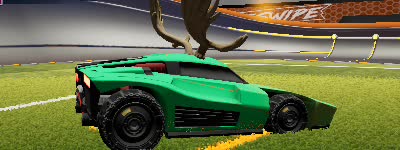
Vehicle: breakout